Field crop: maize
Growth stage: 2
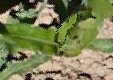
Species: maize